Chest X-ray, AP view. Patient: 31 years old, sex F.
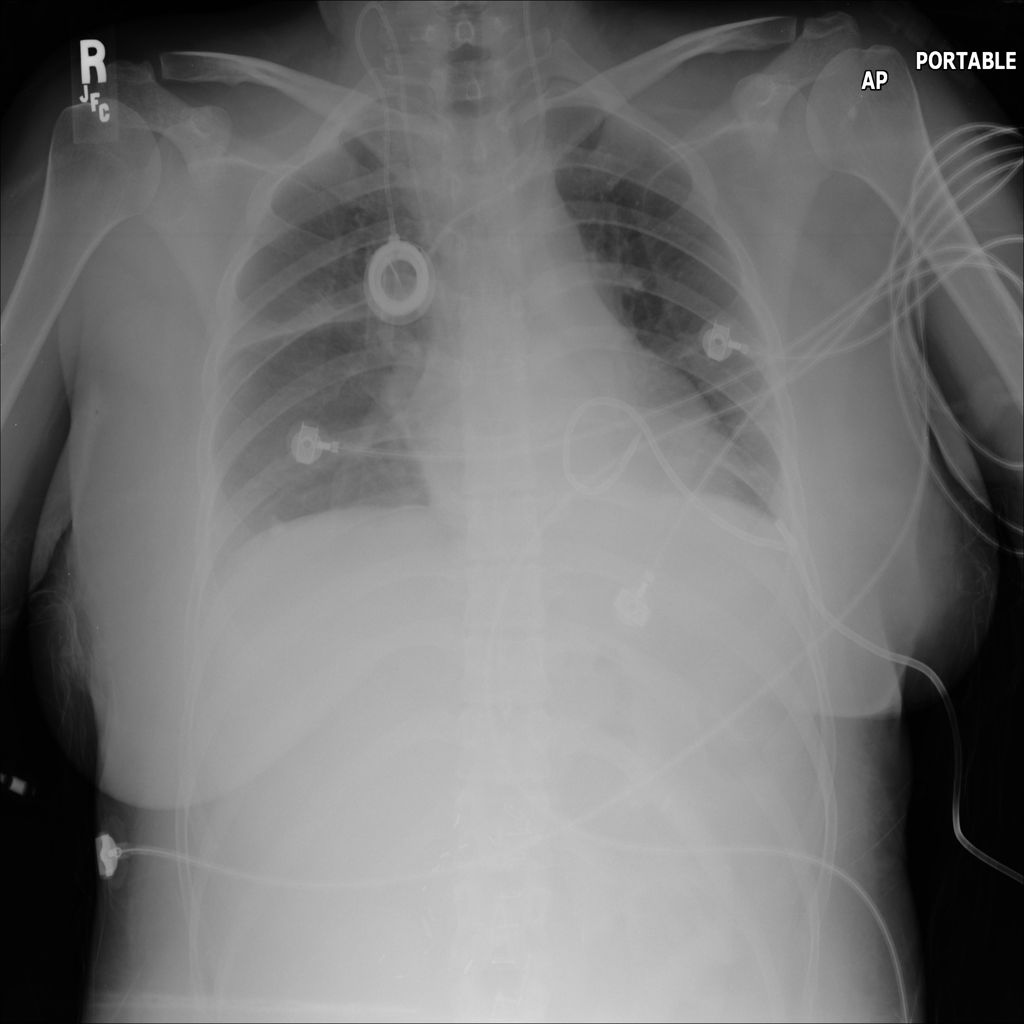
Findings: Pleural_Thickening